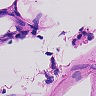
Metastatic tissue present: no